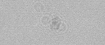
Label: camera_spot